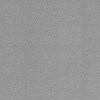
Atmospheric dust classification: dusty